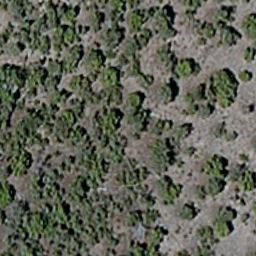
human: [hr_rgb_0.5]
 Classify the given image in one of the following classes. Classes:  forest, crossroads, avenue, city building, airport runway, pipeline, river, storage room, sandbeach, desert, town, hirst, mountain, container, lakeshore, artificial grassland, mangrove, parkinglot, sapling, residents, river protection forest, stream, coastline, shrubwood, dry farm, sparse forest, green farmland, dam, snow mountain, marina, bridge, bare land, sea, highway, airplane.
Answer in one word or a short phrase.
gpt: sparse forest